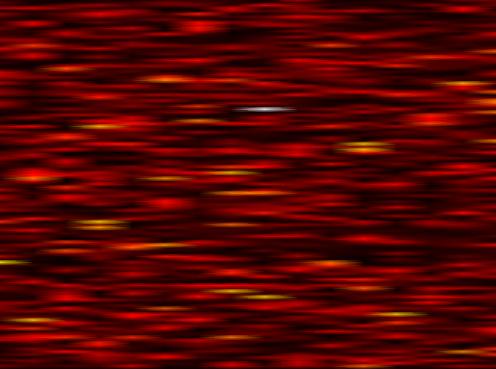
Label: WOLA